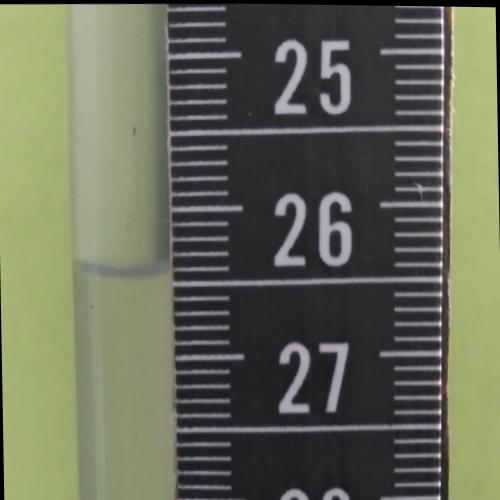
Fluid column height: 26.4 cm